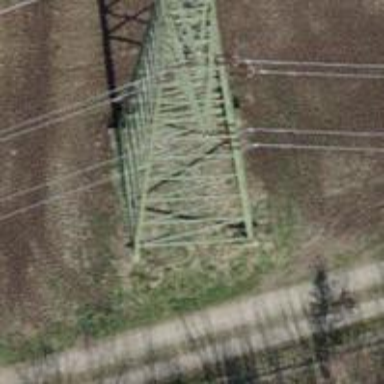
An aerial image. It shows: Power tower.